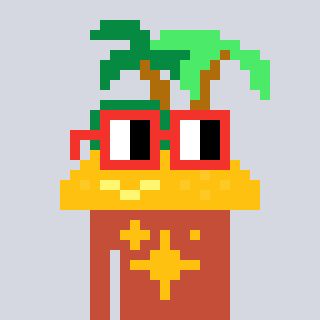
a pixel art character with square red glasses, a island-shaped head and a rust-colored body on a cool background